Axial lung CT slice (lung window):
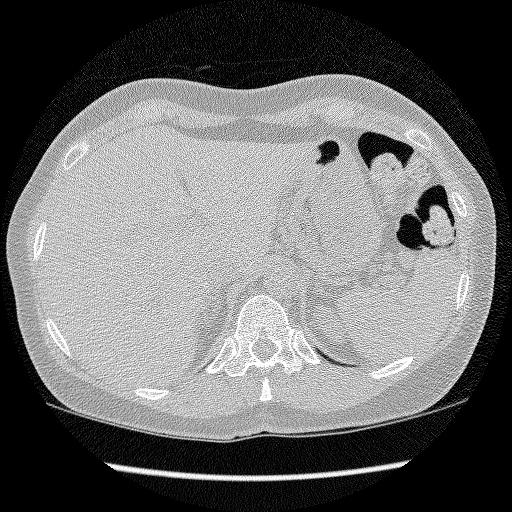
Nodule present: no